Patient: sex M, age 54
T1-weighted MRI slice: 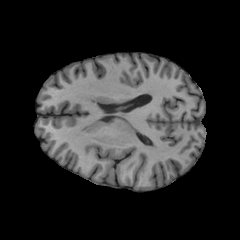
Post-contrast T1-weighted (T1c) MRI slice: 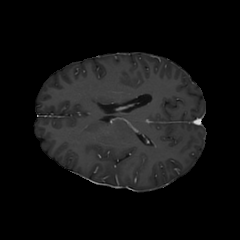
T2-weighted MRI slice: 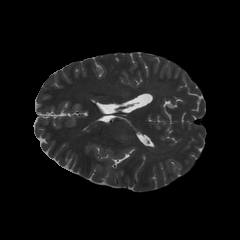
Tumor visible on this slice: no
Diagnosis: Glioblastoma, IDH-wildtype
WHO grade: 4